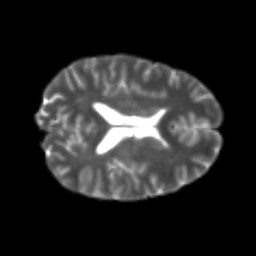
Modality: T2w
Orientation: axial
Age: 26
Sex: male
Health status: healthy
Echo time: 0.074 s